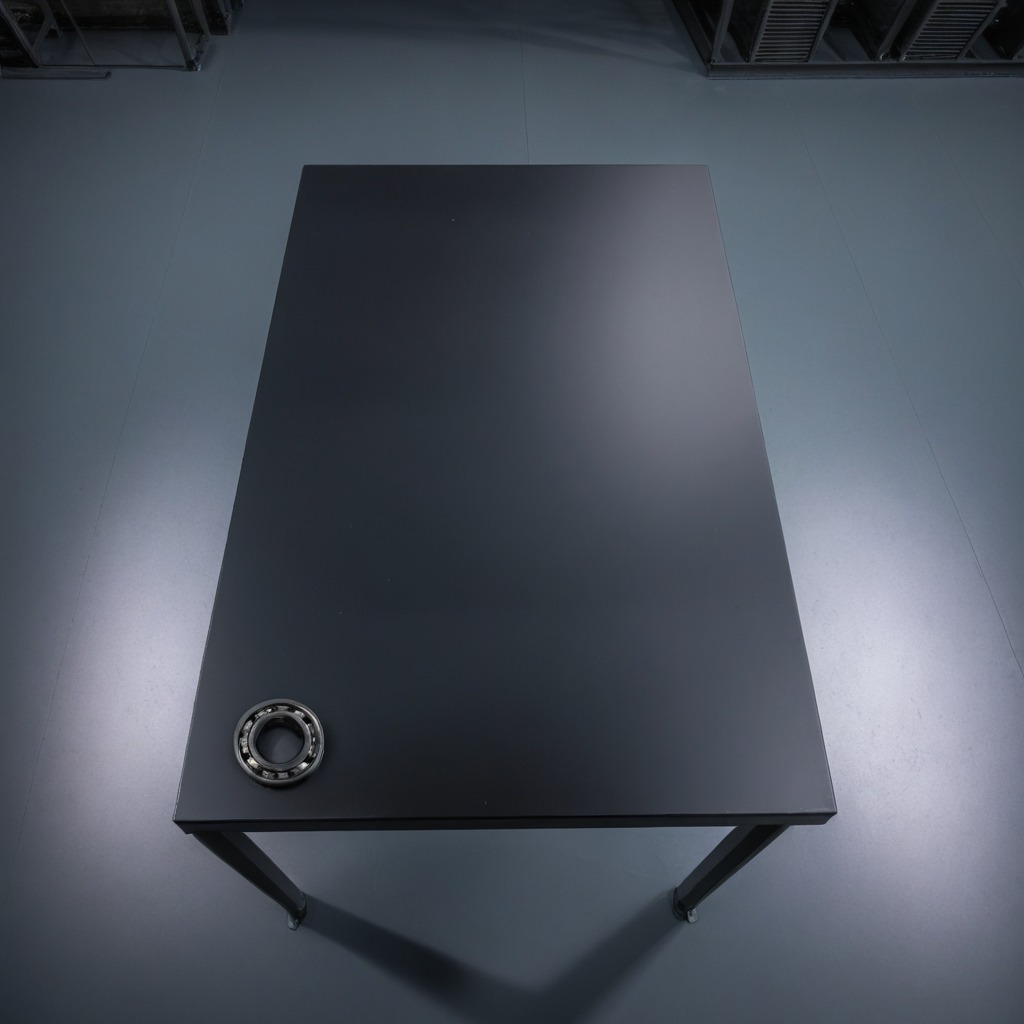
A metal ball bearing is lying on a clean empty table in a basement in the evening.